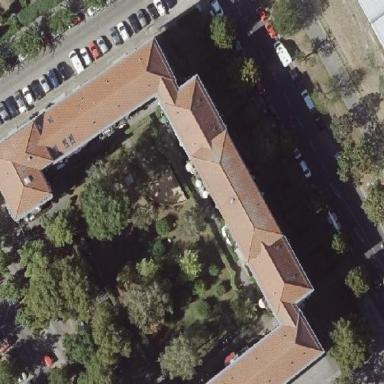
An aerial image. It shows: Red-roofed apartment building.